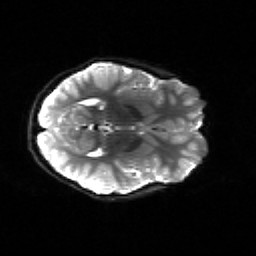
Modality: sbref
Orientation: axial
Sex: female
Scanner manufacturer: siemens
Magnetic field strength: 3 T
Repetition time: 5 s
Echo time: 0.071 s